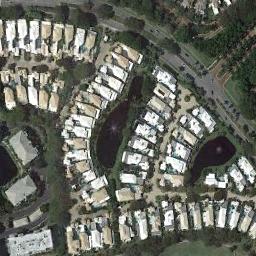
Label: dense_residential